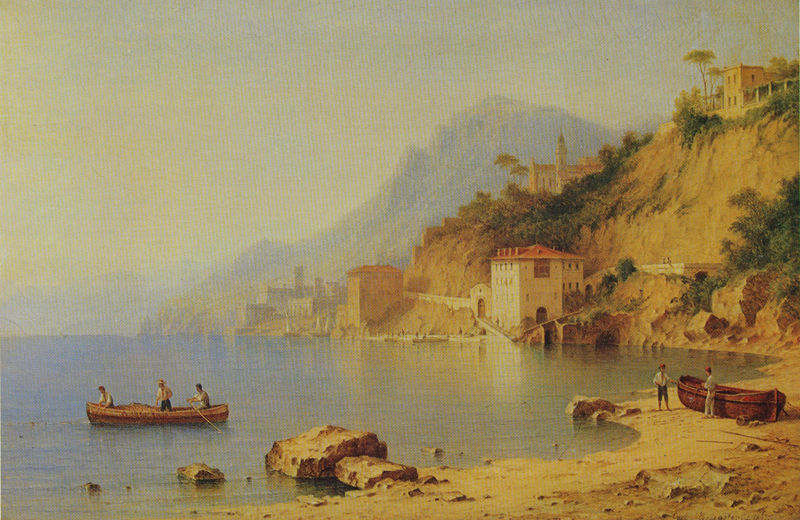
Titel: Ansicht von Villafranca bei Nizza
Künstler: Carl Morgenstern
Standort: München
Institution: Schack-Galerie
Schlagwörter: baum, berg, blau, felsen, gemälde, himmel, mann, meer, wasser, weiß, wolken, bäume, gelb, grün, kirchturm, landschaft, menschen, ocker, sand, see, stadt, ufer, braun, fenster, grau, hell, hintergrund, holz, hut, licht, männer, straße, terasse, dach, gebäude, haus, rot, schleier, schloss, weg, wolke, beige, leute, hemd, hose, mütze, architektur, stein, steine, signatur, öl, ferne, horizont, häuser, hügel, natur, spiegelung, weite, busch, büsche, kirche, sonne, insel, stehend, drei, personen, person, rosa, boot, boote, ruder, turm, hellblau, farbig, küste, schiff, schiffe, segel, segelboot, sommer, strand, wellen, ruhe, fassade, italien, ort, süden, fischer, abhang, heiß, trocken, warm, berge, fels, gebirge, hang, hitze, steilhang, dorf, dächer, mauer, ziegel, dunst, gelände, nebel, erosion, steil, signiert, hafen, kai, kaimauer, flut, immel, seemänner, treppe, ruderboot, rudern, spiegeln, aufgang, palme, stufen, glatt, still, tor, bucht, segelboote, klippe, steilküste, ebbe, burg, kloster, türmchen, diesig, dom, fischerboote, oberfläche, wasseroberfläche, festung, abbruch, zypresse, bergkamm, sonnig, sandfarben, villa, sandstein, romantisch, rotbraun, sonnenschein, kapelle, griechenland, siedlung, palmen, herrenhaus, mediterran, netz, felsblock, golf, mittelmeer, basilika, antenne, antennen, nachen, neapel, uferstraße, südlich, irche, seeleute, steilufer, fischernetz, amalfi, felsküste, meditteran, pipien, sonnschatten, zoll, zollstation, steilwand, verbläung